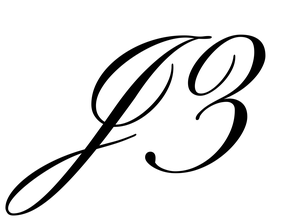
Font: PinyonScript-Regular